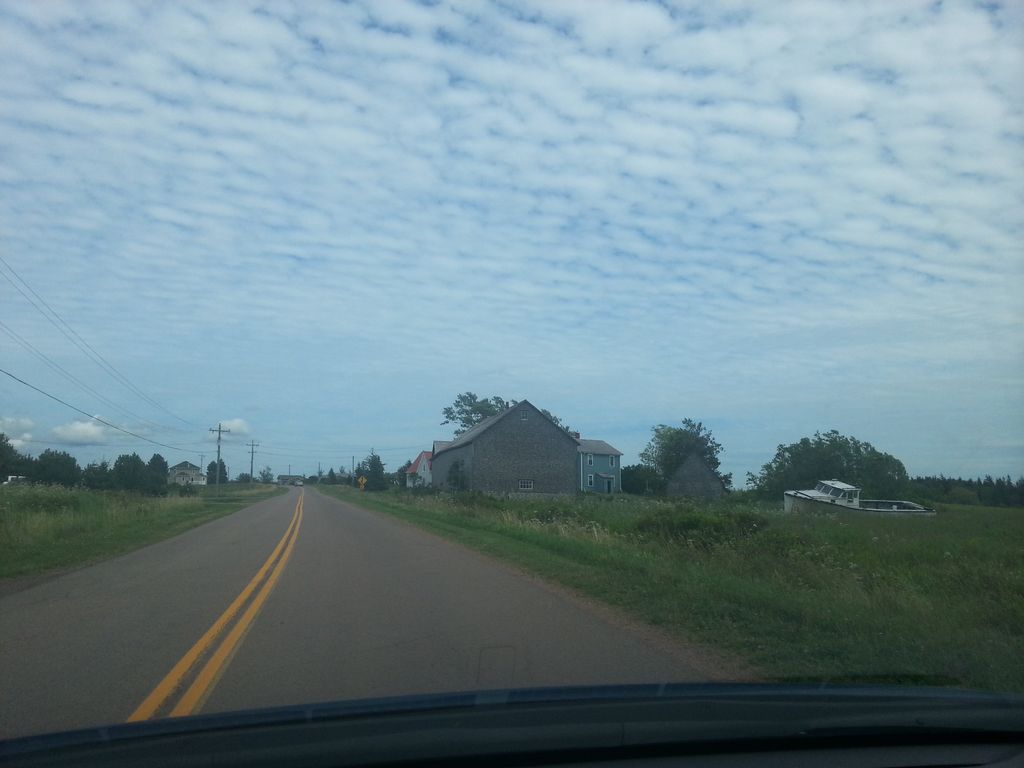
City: charlottetown